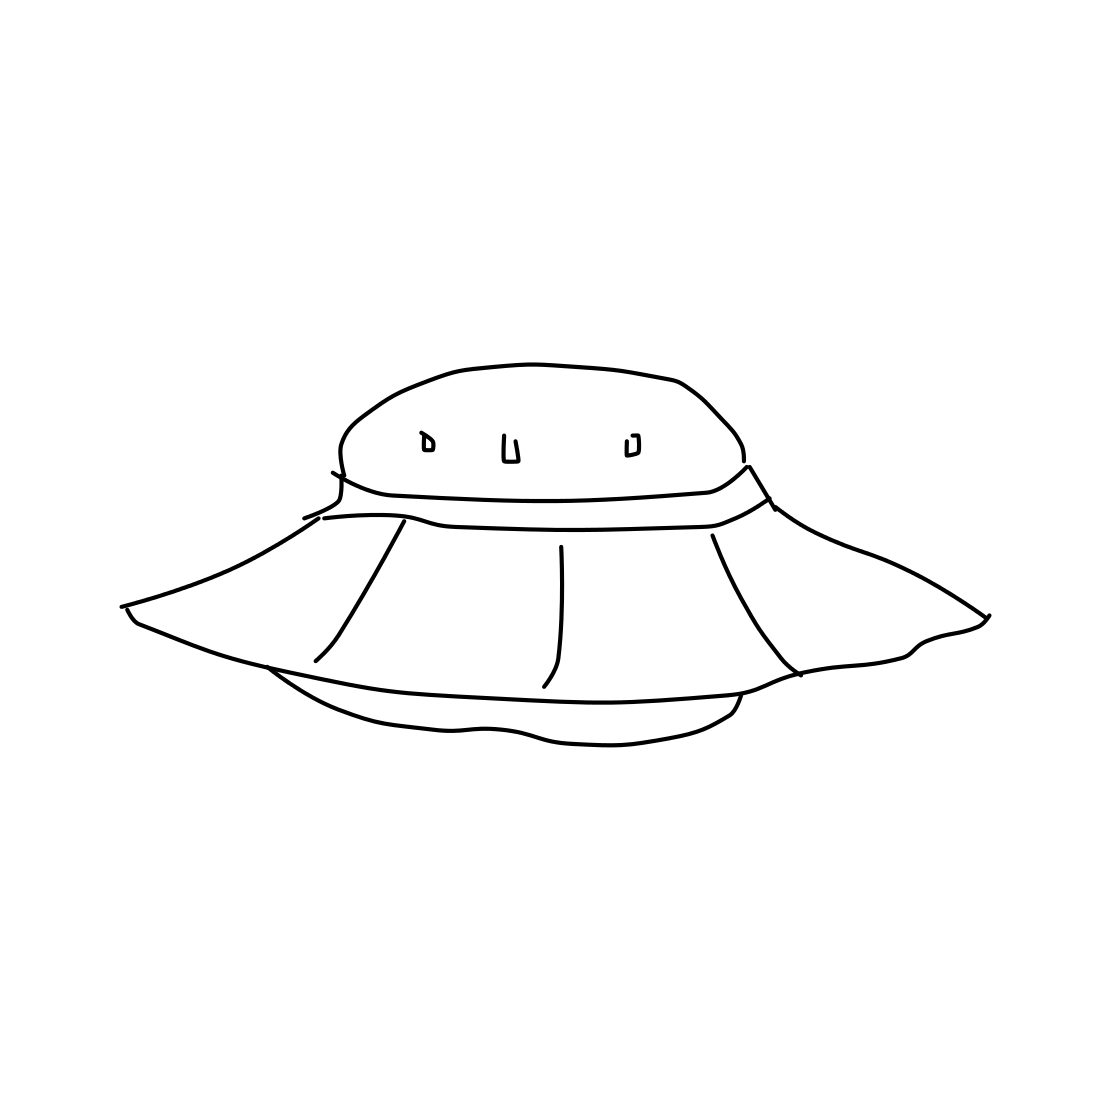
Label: flying saucer